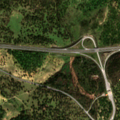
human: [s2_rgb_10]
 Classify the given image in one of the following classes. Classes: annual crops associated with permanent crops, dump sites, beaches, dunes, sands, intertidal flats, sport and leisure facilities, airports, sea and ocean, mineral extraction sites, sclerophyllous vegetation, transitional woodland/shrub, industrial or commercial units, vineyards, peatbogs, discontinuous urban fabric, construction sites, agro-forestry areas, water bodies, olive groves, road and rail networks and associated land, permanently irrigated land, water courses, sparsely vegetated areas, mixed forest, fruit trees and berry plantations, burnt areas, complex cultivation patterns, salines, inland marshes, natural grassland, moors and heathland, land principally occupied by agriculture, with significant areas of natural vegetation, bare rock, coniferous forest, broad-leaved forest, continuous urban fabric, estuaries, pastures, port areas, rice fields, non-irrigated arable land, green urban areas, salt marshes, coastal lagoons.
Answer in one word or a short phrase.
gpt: pastures, agro-forestry areas, broad-leaved forest